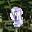
Label: 8